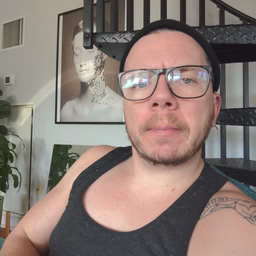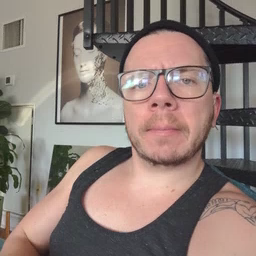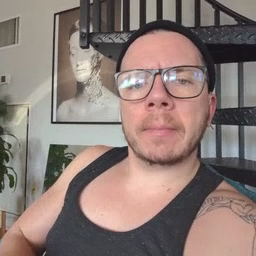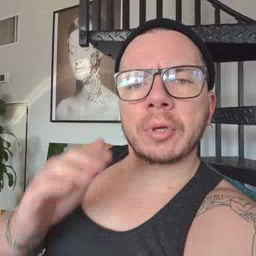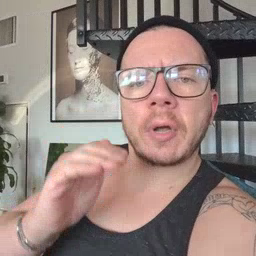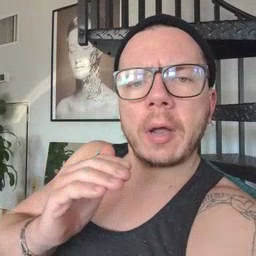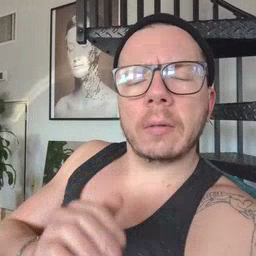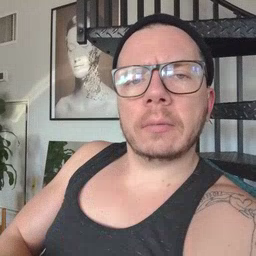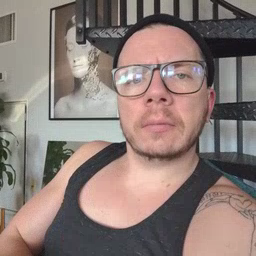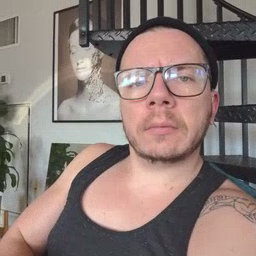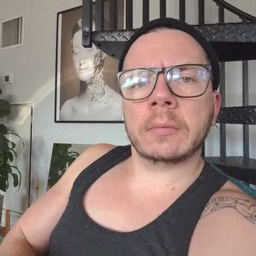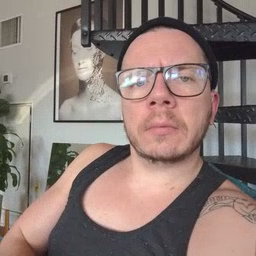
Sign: child